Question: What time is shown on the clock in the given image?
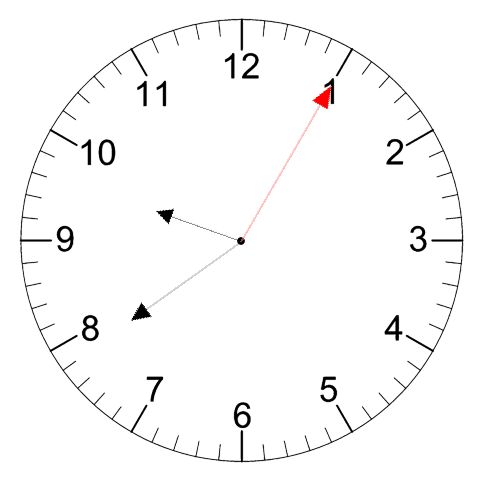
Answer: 09:39:05